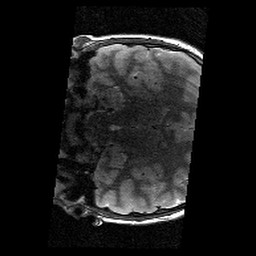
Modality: T2w
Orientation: coronal
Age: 11
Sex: male
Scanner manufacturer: siemens
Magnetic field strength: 3 T
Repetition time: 9.23 s
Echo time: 0.067 s